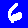
Digit: 6